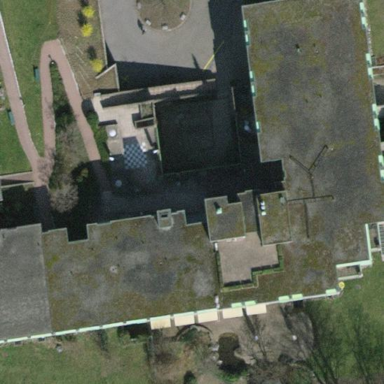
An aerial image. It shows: Nursing home building.